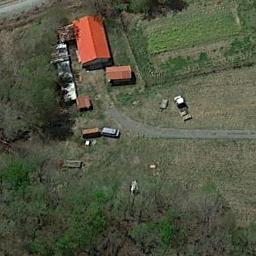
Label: sparse_residential